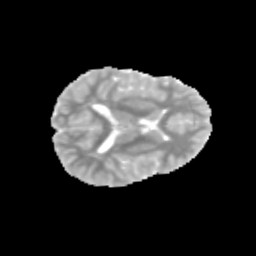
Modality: MD
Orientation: axial
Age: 10
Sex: male
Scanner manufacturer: siemens
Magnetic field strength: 3 T
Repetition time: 3.8 s
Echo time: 0.07 s